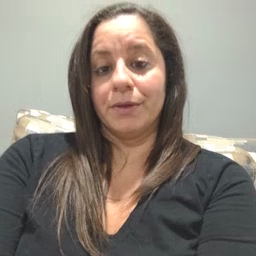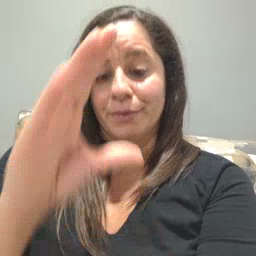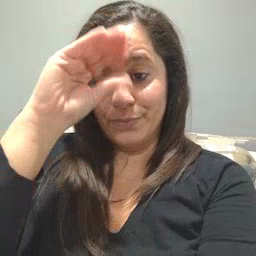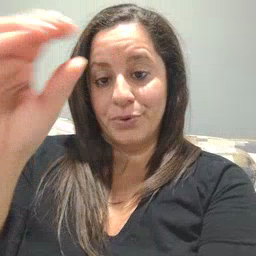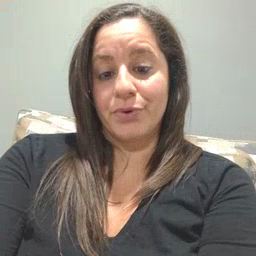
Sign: boy